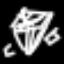
Label: diamond